Question: I am an admin on our Jenkins master but, this button is not available for any builds for any user.
I found this question which has a somewhat relevant answer since we are also using Matrix-based security, however no one has this button showing up on any build
Is there a plugin required to have this feature available?

My version isJenkins ver. 2.105
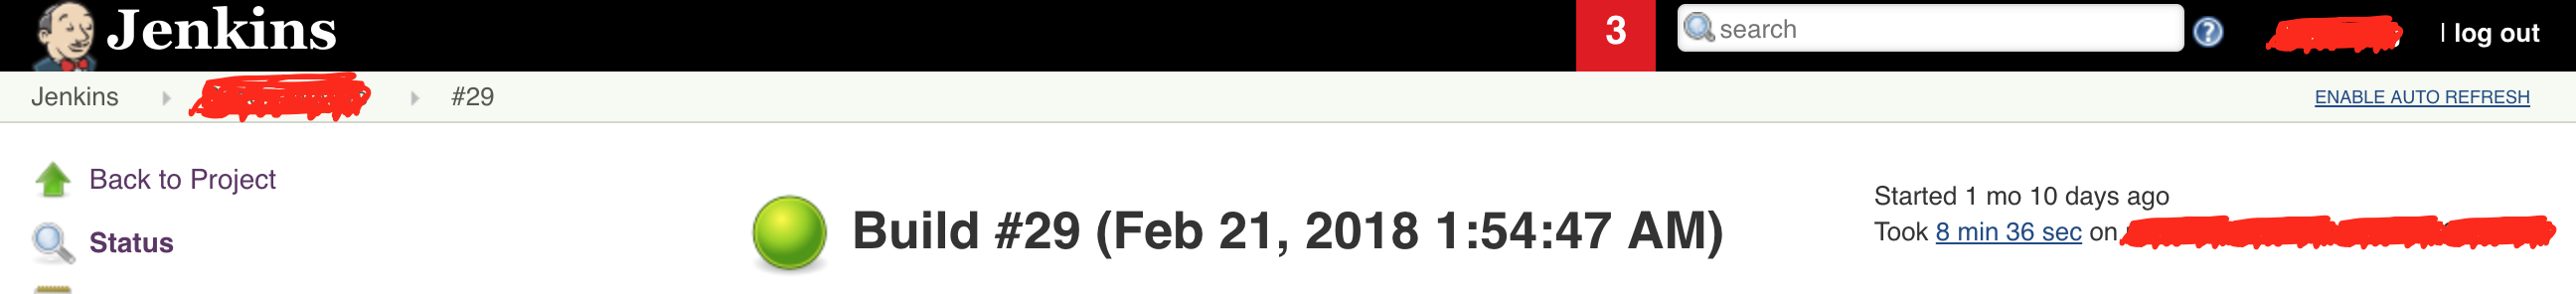
Answer: Keep forever option appears only when relevant, meaning only if you opt in on other option 'Discard old builds'. If not it's irrelevant see <URL>
> option only appears if you have chosen to Discard Builds
from the config for the job. (i.e. if you have chosen not to discard
any builds have a certain time/build number, then the button won't
show).